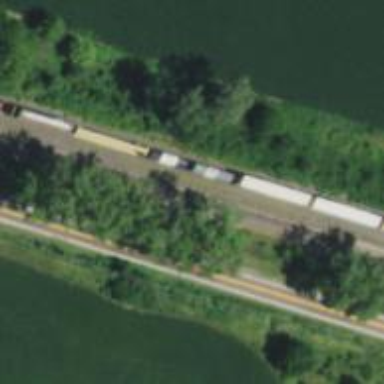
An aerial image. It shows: Siding service.